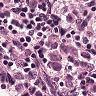
Metastatic tissue present: yes